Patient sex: F
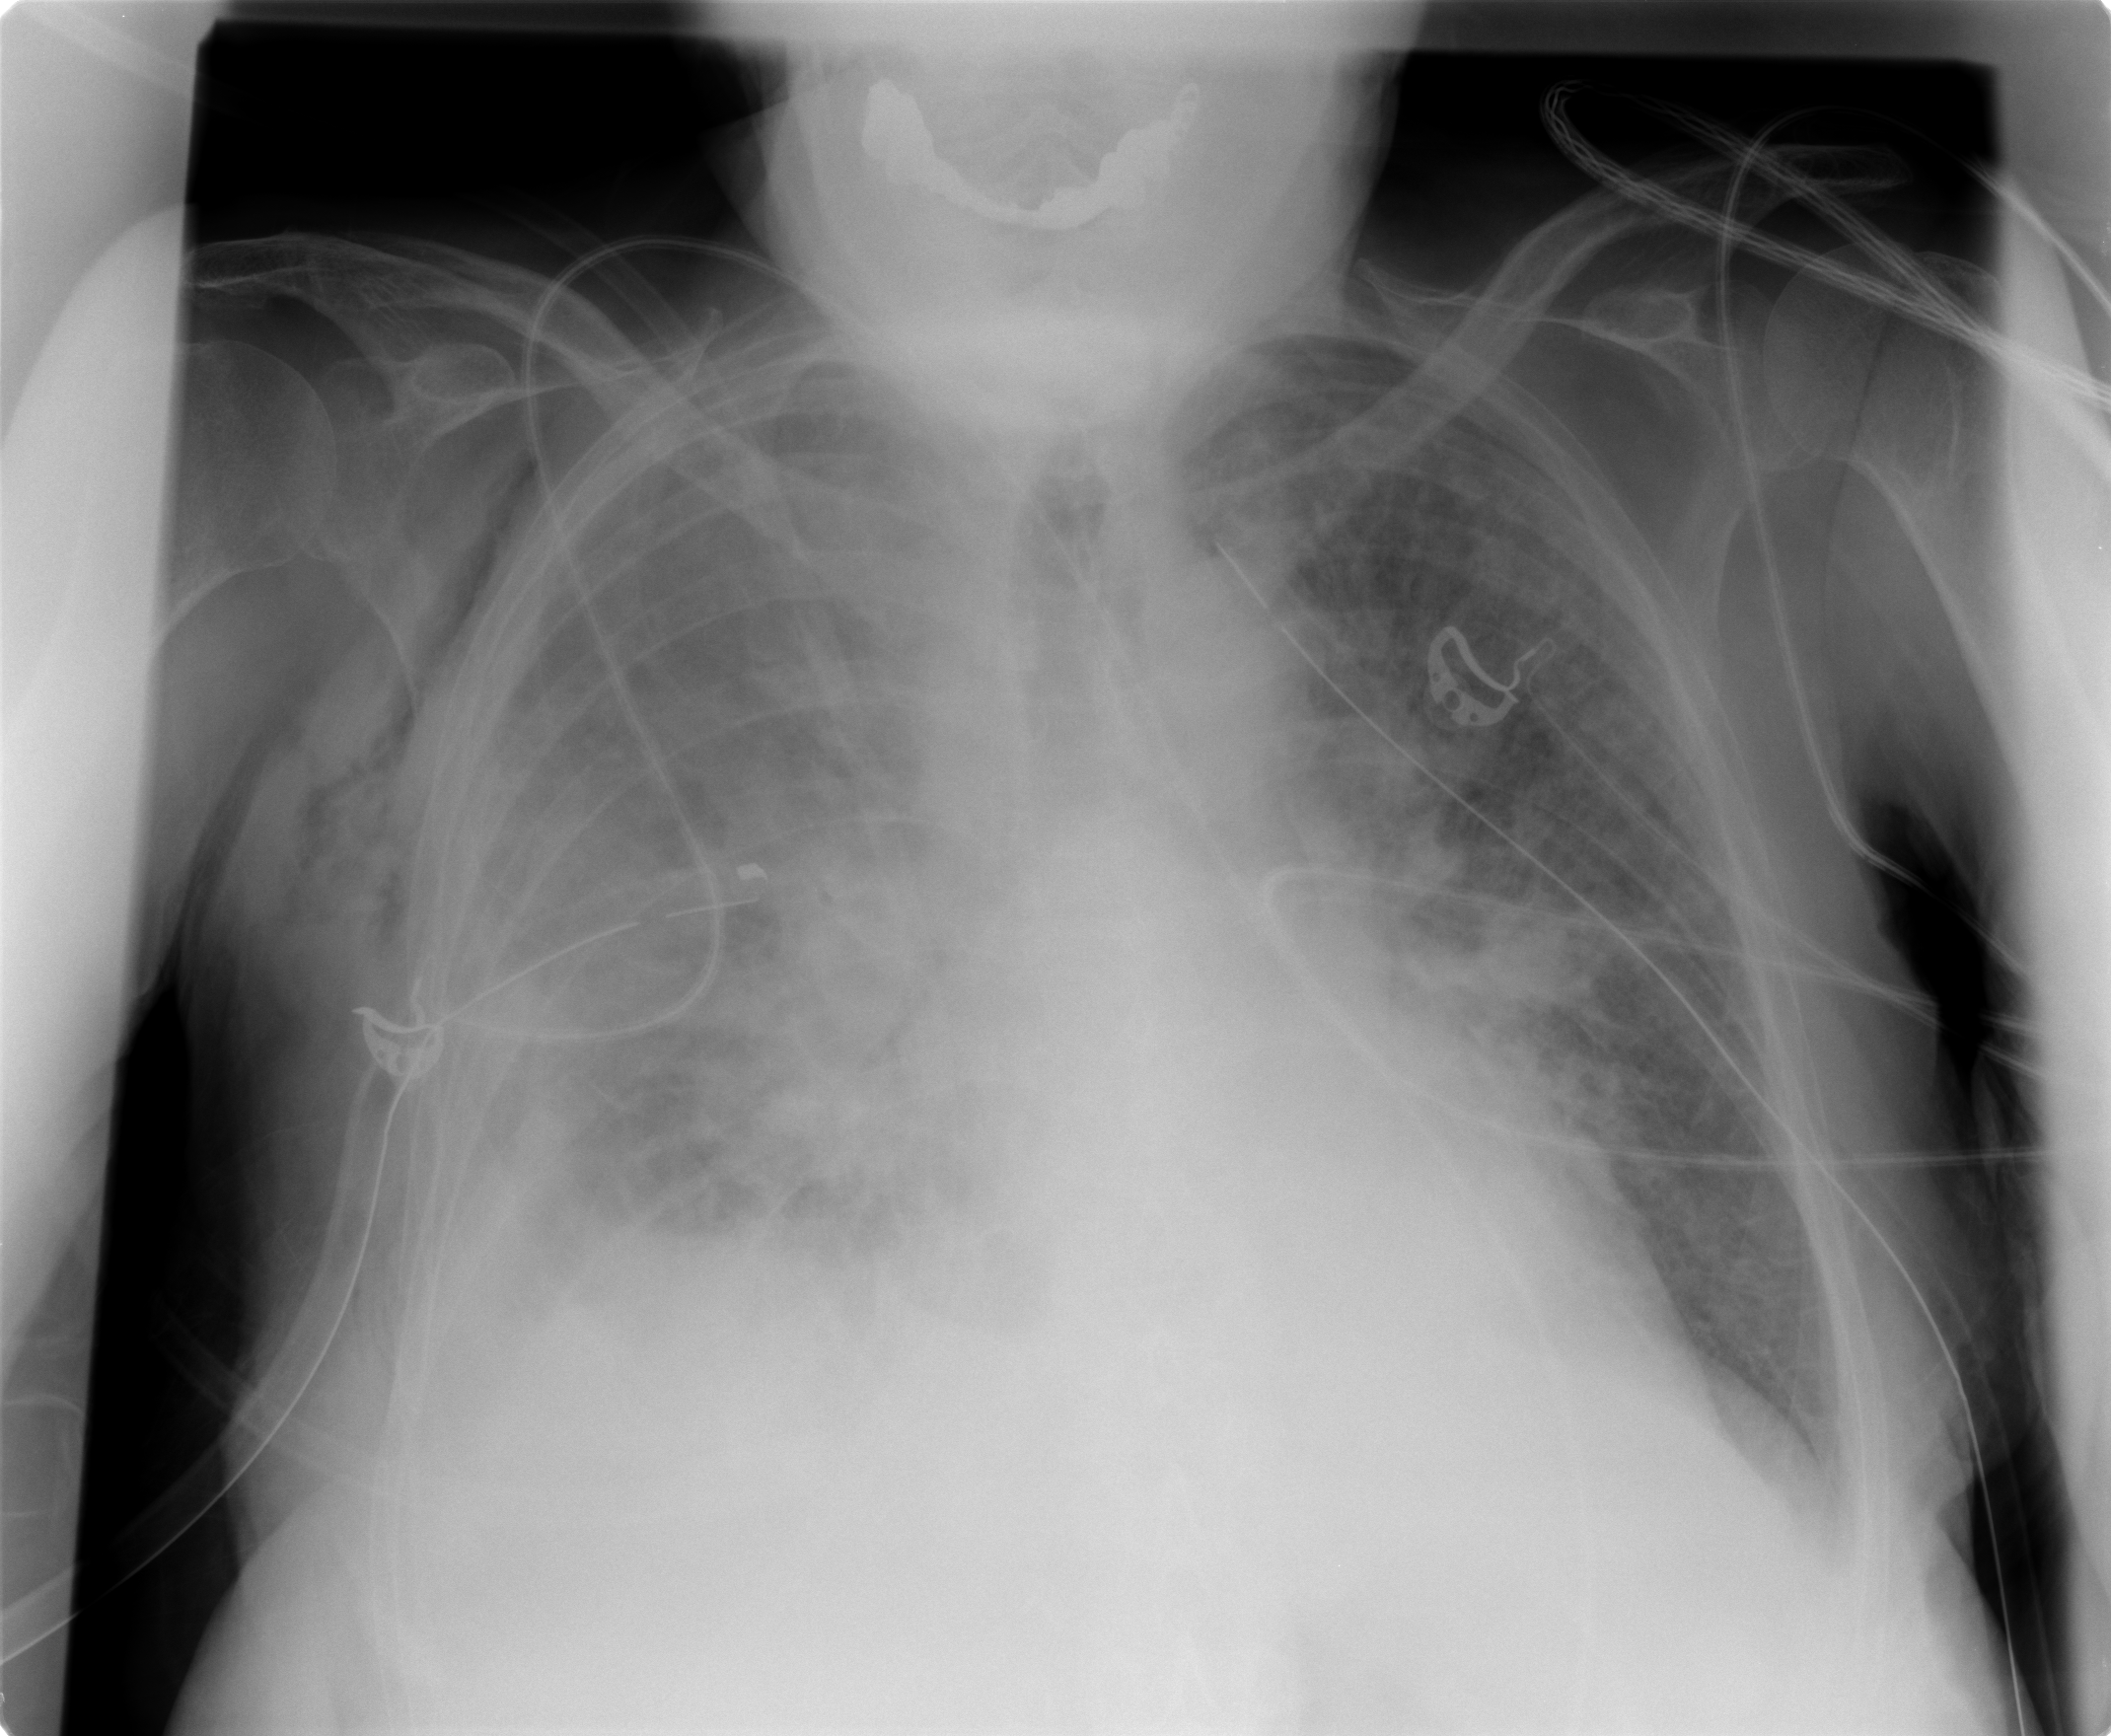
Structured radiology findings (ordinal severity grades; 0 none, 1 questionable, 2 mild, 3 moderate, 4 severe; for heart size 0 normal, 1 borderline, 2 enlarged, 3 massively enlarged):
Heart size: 0
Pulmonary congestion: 4
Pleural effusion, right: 3
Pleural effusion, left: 2
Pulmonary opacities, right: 3
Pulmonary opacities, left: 2
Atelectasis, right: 3
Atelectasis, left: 2